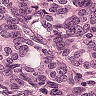
Metastatic tissue present: yes